Question: I have a page in which a user can upload a job. On the edit page, I have a loop that goes through all existing jobs and prints a form for each job. The problem is, I don't know how to tell the update action in the controller which job to update. Here is the edit page:
'''
<% @currentjobs.each do |thejob| %>
<%= simple_form_for(thejob) do |f| %>
<%= f.error_notification %>
<%= f.input :firm, input_html: { class: 'field' }, label: "Firm" %> <br>
<%= f.input :position, input_html: { class: 'field' }, label: "Position" %> <br>
<%= f.input :category, input_html: { class: 'field' }, label: "Category"%>
<%= f.input :begin, input_html: { class: 'field' }, label: "Beginning", collection: 1960..2013 %><br>
<%= f.input :end, input_html: { class: 'field' }, label: "End", collection: 1960..2013 %>
<%= f.input :description, input_html: { class: 'field' }, label: "Description"%>
<div class="form-actions">
<%= f.submit "Save" %>
</div>
<% end %>
<% end %>
'''
And here is the update action:
'''
def update
thejob = current_user.profile.jobs.where(:id => params[:id])
thejob.update_attributes(job_params)
flash[:success] = "You have succesfully updated your info"
redirect_to profile_path(current_user.profile_name)
end
'''
I know it has something to do with the update action where I call the form. I think I'm calling the wrong thing.
UPDATE: Here are the forms that are generated by this view (keep in mind no style):

And here is my routes code for jobs:
'''
resources :jobs
'''
And here is the html generated by rails:
'''
<h1>edit page for jobs </h1>
<form accept-charset="UTF-8" action="/jobs/9" class="simple_form edit_job" id="edit_job_9" method="post"><div style="margin:0;padding:0;display:inline"><input name="utf8" type="hidden" value="&#x2713;" /><input name="_method" type="hidden" value="patch" /><input name="authenticity_token" type="hidden" value="woHDLDSOUhEA6AZU1TDVbOVW1el6lUVL3evDF/svInc=" /></div>
<div class="input string required job_firm"><label class="string required" for="job_firm"><abbr title="required">*</abbr> Firm</label><input aria-required="true" class="string required fsield" id="job_firm" maxlength="80" name="job[firm]" required="required" size="80" type="text" value="alan iverson falkjf kjfh fsdlkjh " /></div> <br>
<div class="input string required job_position"><label class="string required" for="job_position"><abbr title="required">*</abbr> Position</label><input aria-required="true" class="string required fsield" id="job_position" maxlength="80" name="job[position]" required="required" size="80" type="text" value="position 3" /></div> <br>
<div class="input string optional job_category"><label class="string optional" for="job_category">Category</label><input class="string optional fsield" id="job_category" maxlength="255" name="job[category]" size="255" type="text" value="" /></div>
<div class="input select required job_begin"><label class="select required" for="job_begin"><abbr title="required">*</abbr> Beginning</label><select aria-required="true" class="select required fsield" id="job_begin" name="job[begin]" required="required"><option value=""></option>
<option value="1960">1960</option>
<option value="1961">1961</option>
.
.
.
<div class="input select required job_end"><label class="select required" for="job_end"><abbr title="required">*</abbr> End</label><select aria-required="true" class="select required fsield" id="job_end" name="job[end]" required="required"><option value=""></option>
<option selected="selected" value="1960">1960</option>
<option value="1961">1961</option>
.
.
.
<div class="input text required job_description"><label class="text required" for="job_description"><abbr title="required">*</abbr> Description</label><textarea aria-required="true" class="text required fsield" id="job_description" maxlength="500" name="job[description]" required="required">
</textarea></div>
<div class="form-actions">
<input name="commit" type="submit" value="Save" />
</div><br><br>
</form>
<form accept-charset="UTF-8" action="/jobs/7" class="simple_form edit_job" id="edit_job_7" method="post"><div style="margin:0;padding:0;display:inline"><input name="utf8" type="hidden" value="&#x2713;" /><input name="_method" type="hidden" value="patch" /><input name="authenticity_token" type="hidden" value="woHDLDSOUhEA6AZU1TDVbOVW1el6lUVL3evDF/svInc=" /></div>
<div class="input string required job_firm"><label class="string required" for="job_firm"><abbr title="required">*</abbr> Firm</label><input aria-required="true" class="string required fsield" id="job_firm" maxlength="80" name="job[firm]" required="required" size="80" type="text" value="asf asd fasf asd fas as fsaf sd" /></div> <br>
<div class="input string required job_position"><label class="string required" for="job_position"><abbr title="required">*</abbr> Position</label><input aria-required="true" class="string required fsield" id="job_position" maxlength="80" name="job[position]" required="required" size="80" type="text" value="position 2" /></div> <br>
<div class="input string optional job_category"><label class="string optional" for="job_category">Category</label><input class="string optional fsield" id="job_category" maxlength="255" name="job[category]" size="255" type="text" value="fafdsfds" /></div>
<div class="input select required job_begin"><label class="select required" for="job_begin"><abbr title="required">*</abbr> Beginning</label><select aria-required="true" class="select required fsield" id="job_begin" name="job[begin]" required="required"><option value=""></option>
.
.
.
<div class="input text required job_description"><label class="text required" for="job_description"><abbr title="required">*</abbr> Description</label><textarea aria-required="true" class="text required fsield" id="job_description" maxlength="500" name="job[description]" required="required">
</textarea></div>
<div class="form-actions">
<input name="commit" type="submit" value="Save" />
</div><br><br>
</form>
.
.
.
'''
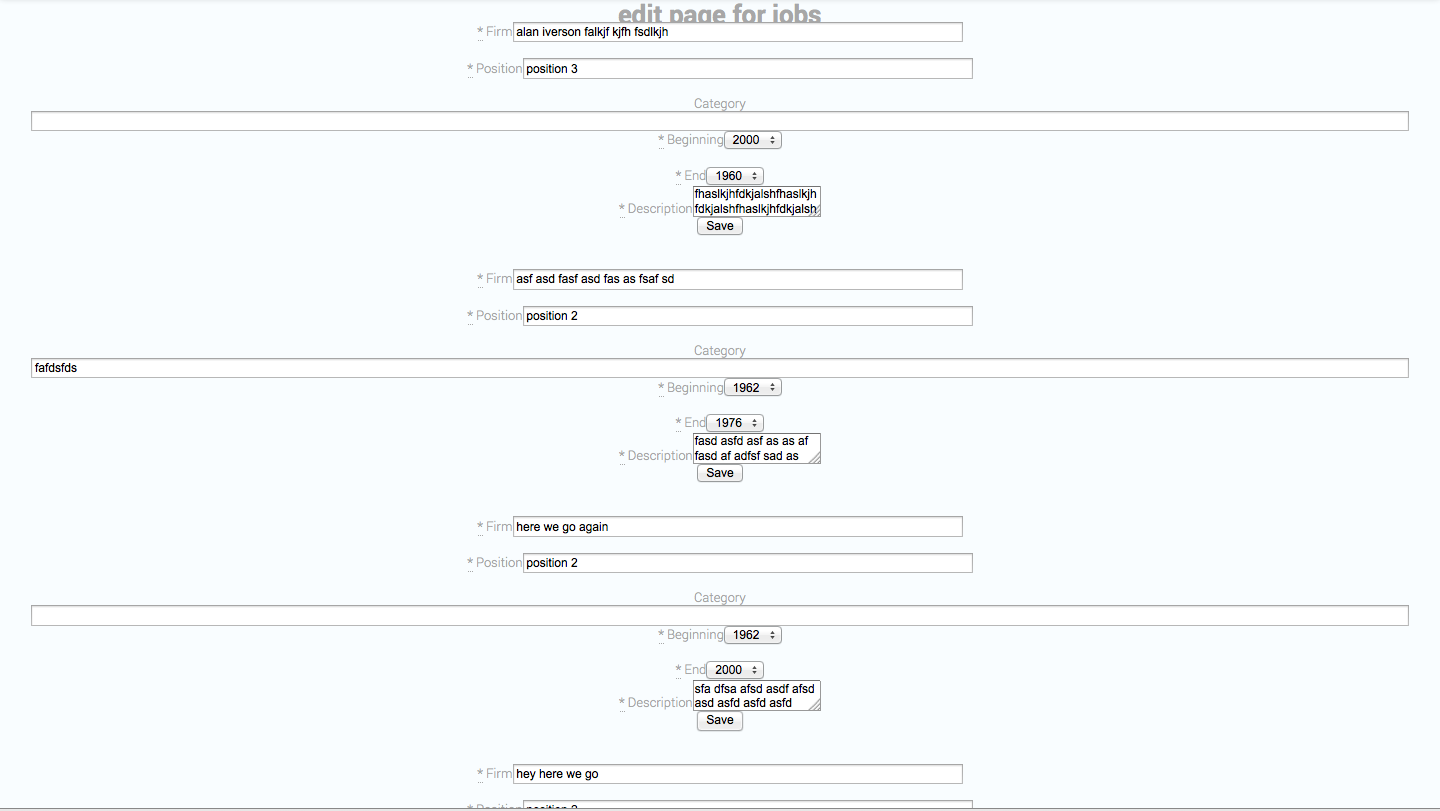
Answer: Ok, so to make things clear, check out the code generated by simple_form. It will generate multiple forms with action attribute, where the value of this attribute will be something like 'domain.com/jobs/job_id'. When you submit the form, it will issue an PUT or PATCH request on the URL from action attribute and that's how Rails know, which job to update - because you tell it, in the URL.
And the reason this is not working for you, is because you are trying to call method 'update_attributes' on Relation object, not on job. Try this:
'''
thejob = current_user.profile.jobs.where(:id => params[:id]).first
'''
Or even better:
'''
thejob = current_user.profile.jobs.find(params[:id)
'''
Example:
jobs_controller.rb: (I'm using index action to render the forms, but you can use whichever action you want, just don't use edit - it's supposed to be used for editing single resource.)
'''
class JobsController < ApplicationController
def index
@jobs = Job.all
end
def update
@job = Job.find(params[:id])
if @job.update_attributes(job_params)
redirect_to jobs_path
else
render :index
end
end
private
def job_params
params.require(:job).permit(:name)
end
end
'''
routes.rb:
'''
# if you will use index action to render forms
resources :jobs
# if you want to use some custom action to render forms
# in this case add multiedit action to the jobs_controller
# and create a view for it
resources :jobs do
get 'multiedit'
end
'''
and view (in my case index.html.erb):
'''
<% @jobs.each do |job| %>
<%= simple_form_for(job) do |f| %>
<%= f.input :name %>
<%= f.button :submit %>
<% end %>
<% end %>
'''
Now, the view will render something like this:
'''
<form accept-charset="UTF-8" action="/jobs/1" class="simple_form edit_job" id="edit_job_1" method="post" novalidate="novalidate">
<input name="_method" type="hidden" value="patch" />
.
.
.
</form>
<form accept-charset="UTF-8" action="/jobs/2" class="simple_form edit_job" id="edit_job_1" method="post" novalidate="novalidate">
<input name="_method" type="hidden" value="patch" />
.
.
.
</form>
'''
Both of these forms, will be submitted to jobs#update action, but the first one with params[:id] == 1 and the second one with params[:id] == 2. And this is, what you need, to know which object is being updated. Hope it's clear now...